Question: I want to draw a rectangle for each data point, and also draw a dot on the center of each rectangle if certain value is true. Although I can draw another set of dots trivial way. But I want to access some attribute (e.g., x, y) of the (parent) rectangles while drawling the corresponding dots. I have illustrated in the attached image. Can you please help me her? Thanks.
'''
<!DOCTYPE html>
<html>
<head lang="en">
<meta charset="UTF-8">
<title> Icon </title>
<script type="text/javascript" src="lib/d3/d3.v3.js"></script>
</head>
<body>
<p id="icon">
<script>
var dataset = [
{"id": 1, "selection": true},
{"id": 2, "selection": true},
{"id": 3, "selection": true},
{"id": 4, "selection": false},
{"id": 5, "selection": false},
{"id": 6, "selection": true},
{"id": 7, "selection": false},
{"id": 8, "selection": true}
];
var svg = d3.select("#icon")
.append("svg")
.attr("height", 200)
.attr("width", 200);
var x = 10, y = 10;
svg.selectAll("rect")
.data(dataset).enter()
.append("rect")
.attr("width", 10)
.attr("height", 10)
.attr("x", function(d, i) { return x = x + 12; })
.attr("y", function(d, i) { return y; })
.style("fill", "yellow")
.style("stroke", "grey")
.style("stroke-width", ".5px");
</script>
</body>
</html>
'''

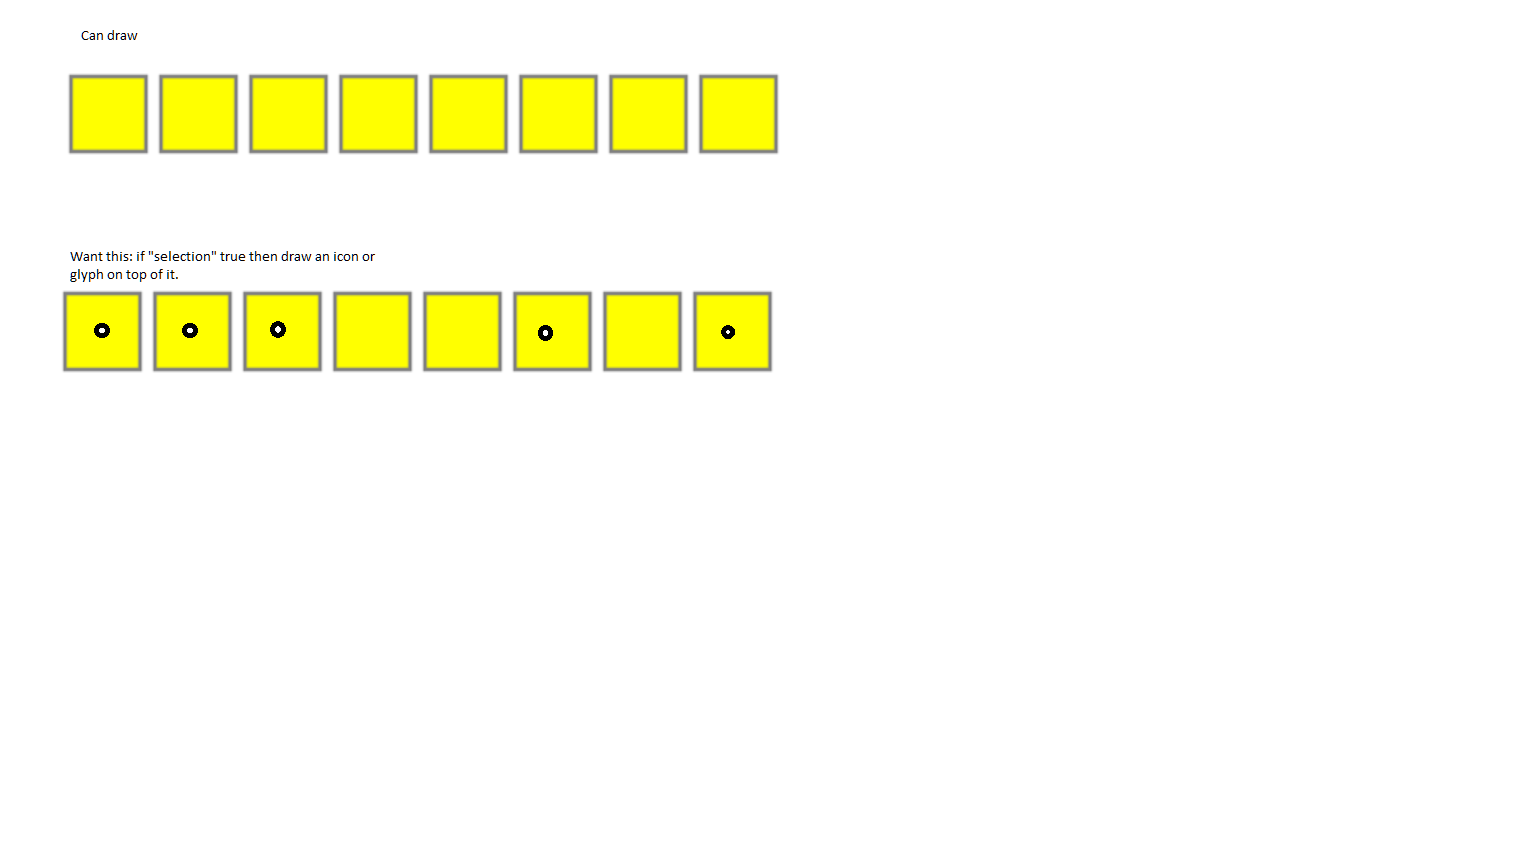
Answer: You can use the same code as you did for the rectangles to append circles on top : <URL>
Simply style the stroke using a function which returns "none" if the point is not a selection.
Formatted code (I've also parameterized the size of the rectangle):
'''
var dataset = [
{"id": 1, "selection": true},
{"id": 2, "selection": true},
{"id": 3, "selection": true},
{"id": 4, "selection": false},
{"id": 5, "selection": false},
{"id": 6, "selection": true},
{"id": 7, "selection": false},
{"id": 8, "selection": true}
];
var rectsize = 30;
var svg = d3.select("#icon")
.append("svg")
.attr("height", rectsize*dataset.length)
.attr("width", rectsize*(dataset.length + 1));
svg.selectAll("rect")
.data(dataset).enter()
.append("rect")
.attr("width", rectsize)
.attr("height", rectsize)
.attr("x", function(d, i) { return i*(rectsize + 2); })
.attr("y", function(d, i) { return rectsize; })
.style("fill", "yellow")
.style("stroke", "grey")
.style("stroke-width", ".5px");
svg.selectAll("circle")
.data(dataset).enter()
.append("circle")
.attr("r", rectsize/4)
.attr("cx", function(d, i) { return rectsize*0.5 + i*(rectsize + 2); })
.attr("cy", function(d, i) { return rectsize*1.5; })
// color if selected
.style("stroke", function(d) { return d.selection ? "grey" : "none"})
.style("fill", "none")
.style("stroke-width", "2px");
'''